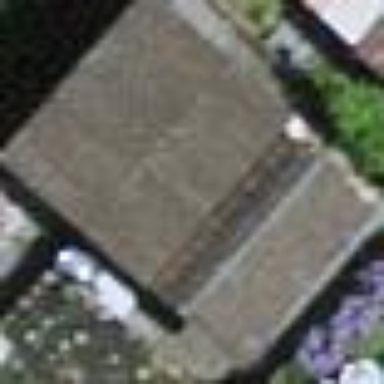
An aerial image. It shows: Allotment house.